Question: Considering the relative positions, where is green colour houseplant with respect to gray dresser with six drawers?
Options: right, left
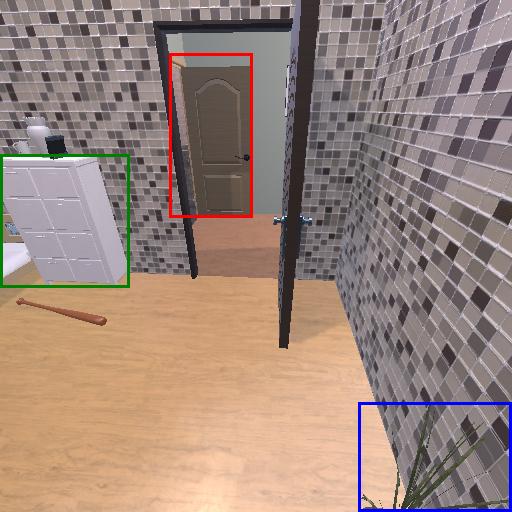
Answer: right